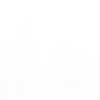
Label: dusty